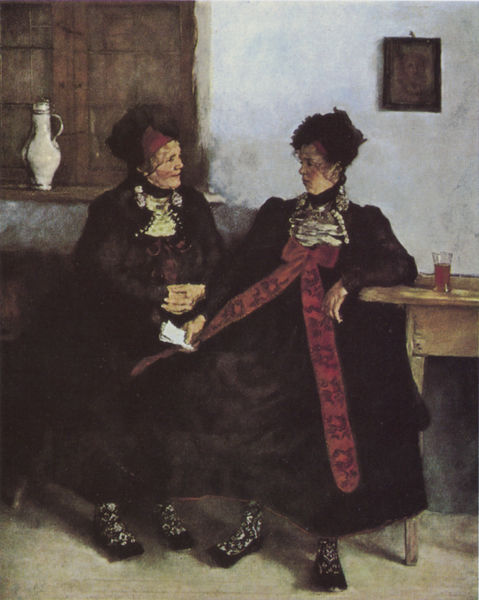
Titel: Zwei Dachauerinnen im Wirtshaus
Künstler: Wilhelm Maria Hubertus Leibl
Standort: Berlin
Institution: Alte Nationalgalerie
Schlagwörter: blau, dunkel, gemälde, hand, kopf, schatten, weiß, frauen, menschen, ocker, sitzen, braun, damen, fenster, finger, frau, frisur, getränk, glas, grau, haar, hell, holz, hut, hüte, kleid, kleider, licht, raum, reden, schwarz, stuhl, tisch, tür, zimmer, blick, rot, schal, schleier, tuch, gespräch, haube, malerei, mode, muster, rock, schleife, alt, blond, jung, mütze, mützen, profile, wand, arm, augen, band, halten, kleidung, kragen, trauer, bild, bildnis, hände, innenraum, portrait, porträt, tischbein, öl, kirche, boden, land, gewand, haare, realismus, sitzend, innen, spitzen, fensterläden, genre, kamin, henkel, kanne, krug, vase, papier, schrank, unterhaltung, zwei, schuhe, bäuerin, bäuerinnen, gebirge, dorf, läden, bank, arbeiter, lehnen, wein, gefaltet, weiber, witwen, wohnung, holzboden, ernst, stube, tee, warten, ellenbogen, aufstützen, geschlossen, bauer, strümpfe, zettel, stiefel, hauben, tischplatte, sonntag, tracht, taschentuch, verschränkt, beerdigung, leibl, fensterbrett, oma, tradition, alpin, generation, wan, andachtsbild, glaß, uhde, halsbänder, tischt, drink, senior, festtagskleid, umtrunk, zetel, sitzne, halsban, liebig, tosch, tee#, b#äuerin, spitzenmuster